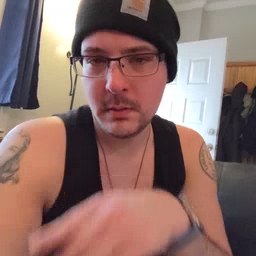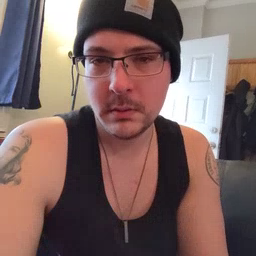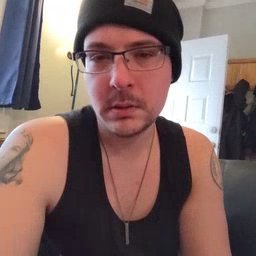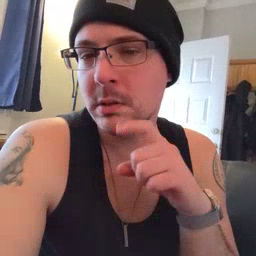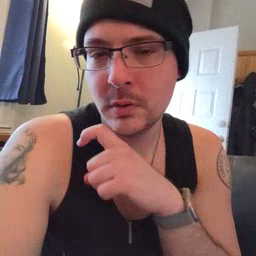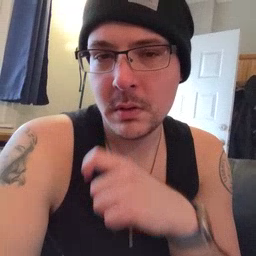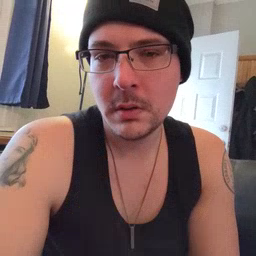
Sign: cereal